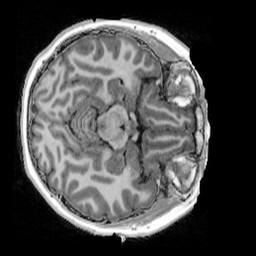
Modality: UNIT1_denoised
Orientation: axial
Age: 12
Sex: female
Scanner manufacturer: siemens
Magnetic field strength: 3 T
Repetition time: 4 s
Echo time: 0.00303 s